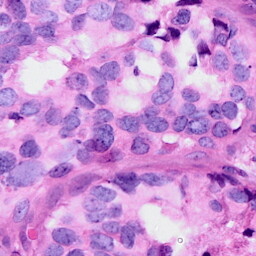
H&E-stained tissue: Breast